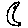
Label: moon